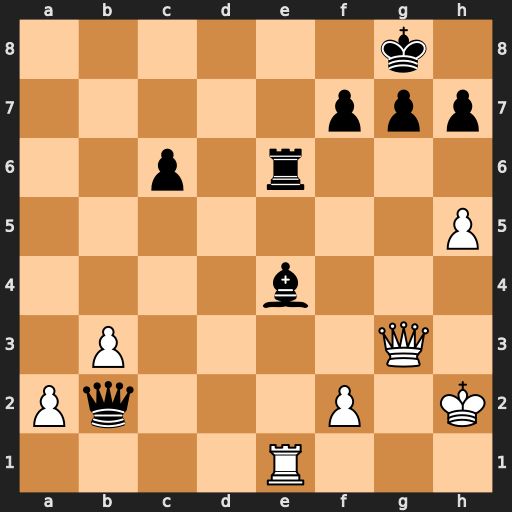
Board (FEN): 6k1/5ppp/2p1r3/7P/4b3/1P4Q1/Pq3P1K/4R3
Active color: w
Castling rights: -
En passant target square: -
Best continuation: Qb8+ Re8 Qxe8#